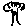
Label: tree